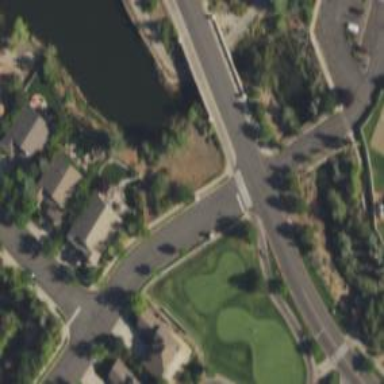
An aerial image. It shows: Marked footway crossing at golf cartpath.